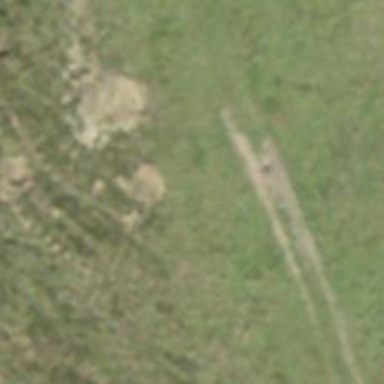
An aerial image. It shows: Unpaved track with grade 5 track type.